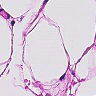
Metastatic tissue present: no